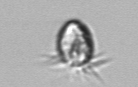
Label: Ciliophora